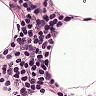
Metastatic tissue present: no